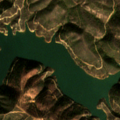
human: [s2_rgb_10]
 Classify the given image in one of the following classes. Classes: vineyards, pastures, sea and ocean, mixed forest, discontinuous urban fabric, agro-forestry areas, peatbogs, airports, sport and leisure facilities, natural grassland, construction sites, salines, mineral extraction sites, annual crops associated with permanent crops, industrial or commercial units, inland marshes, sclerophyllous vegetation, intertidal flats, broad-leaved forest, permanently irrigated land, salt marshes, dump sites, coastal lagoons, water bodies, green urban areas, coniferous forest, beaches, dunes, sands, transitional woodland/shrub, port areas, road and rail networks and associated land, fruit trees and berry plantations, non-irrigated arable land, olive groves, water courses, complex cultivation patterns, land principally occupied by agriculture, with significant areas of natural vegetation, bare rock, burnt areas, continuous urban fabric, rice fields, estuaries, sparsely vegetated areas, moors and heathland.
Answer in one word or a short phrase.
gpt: broad-leaved forest, sclerophyllous vegetation, transitional woodland/shrub, water bodies